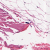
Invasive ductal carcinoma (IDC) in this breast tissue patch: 0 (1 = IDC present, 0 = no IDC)